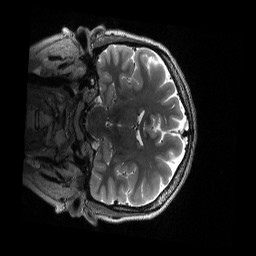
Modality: T2w
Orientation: coronal
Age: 37
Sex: female
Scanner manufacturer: siemens
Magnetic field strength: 3 T
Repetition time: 3.2 s
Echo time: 0.563 s